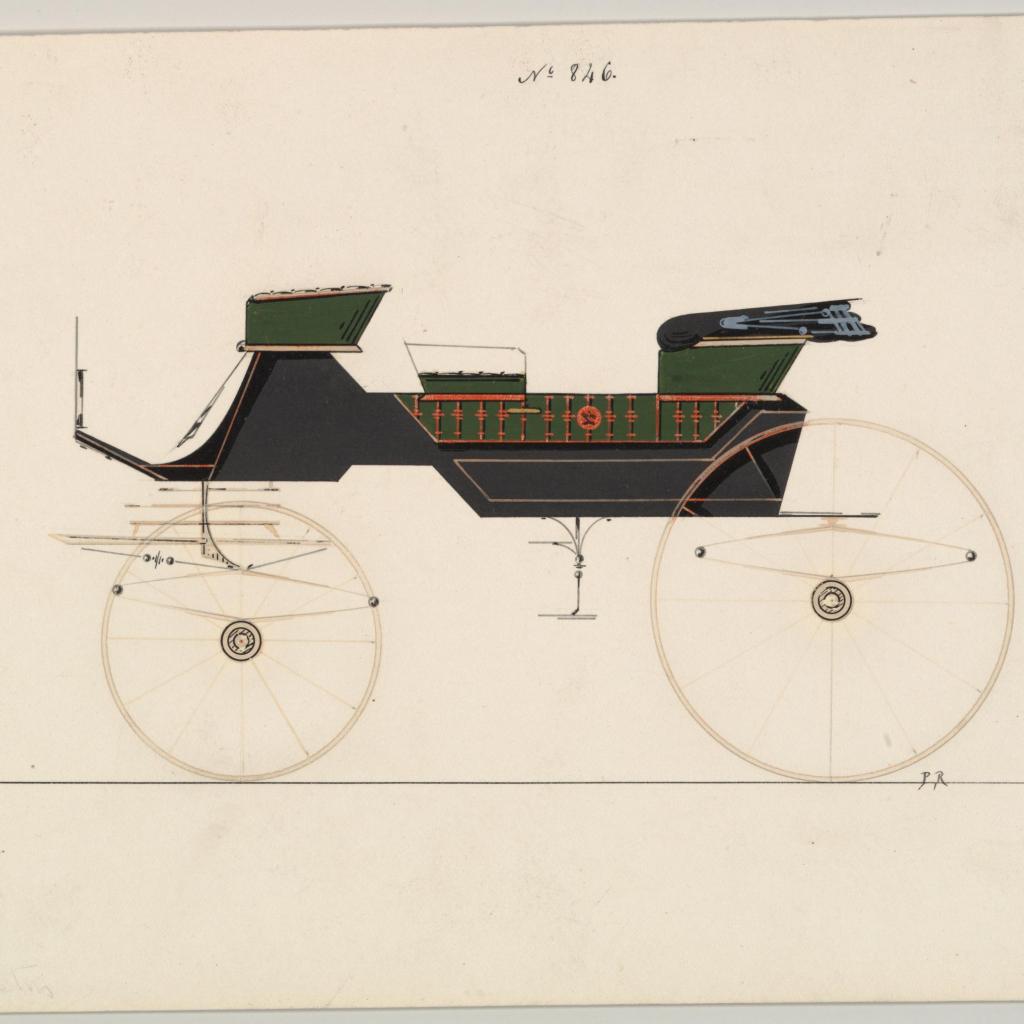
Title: Design for Vis-à-vis/ Charabanc, no. 846
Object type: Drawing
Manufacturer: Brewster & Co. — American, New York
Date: ca. 1870
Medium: Pen and black ink, watercolor and gouache with gum arabic
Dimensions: sheet: 6 15/16 x 9 1/8 in. (17.6 x 23.2 cm)
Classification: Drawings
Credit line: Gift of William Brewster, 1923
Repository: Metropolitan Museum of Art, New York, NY